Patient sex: F
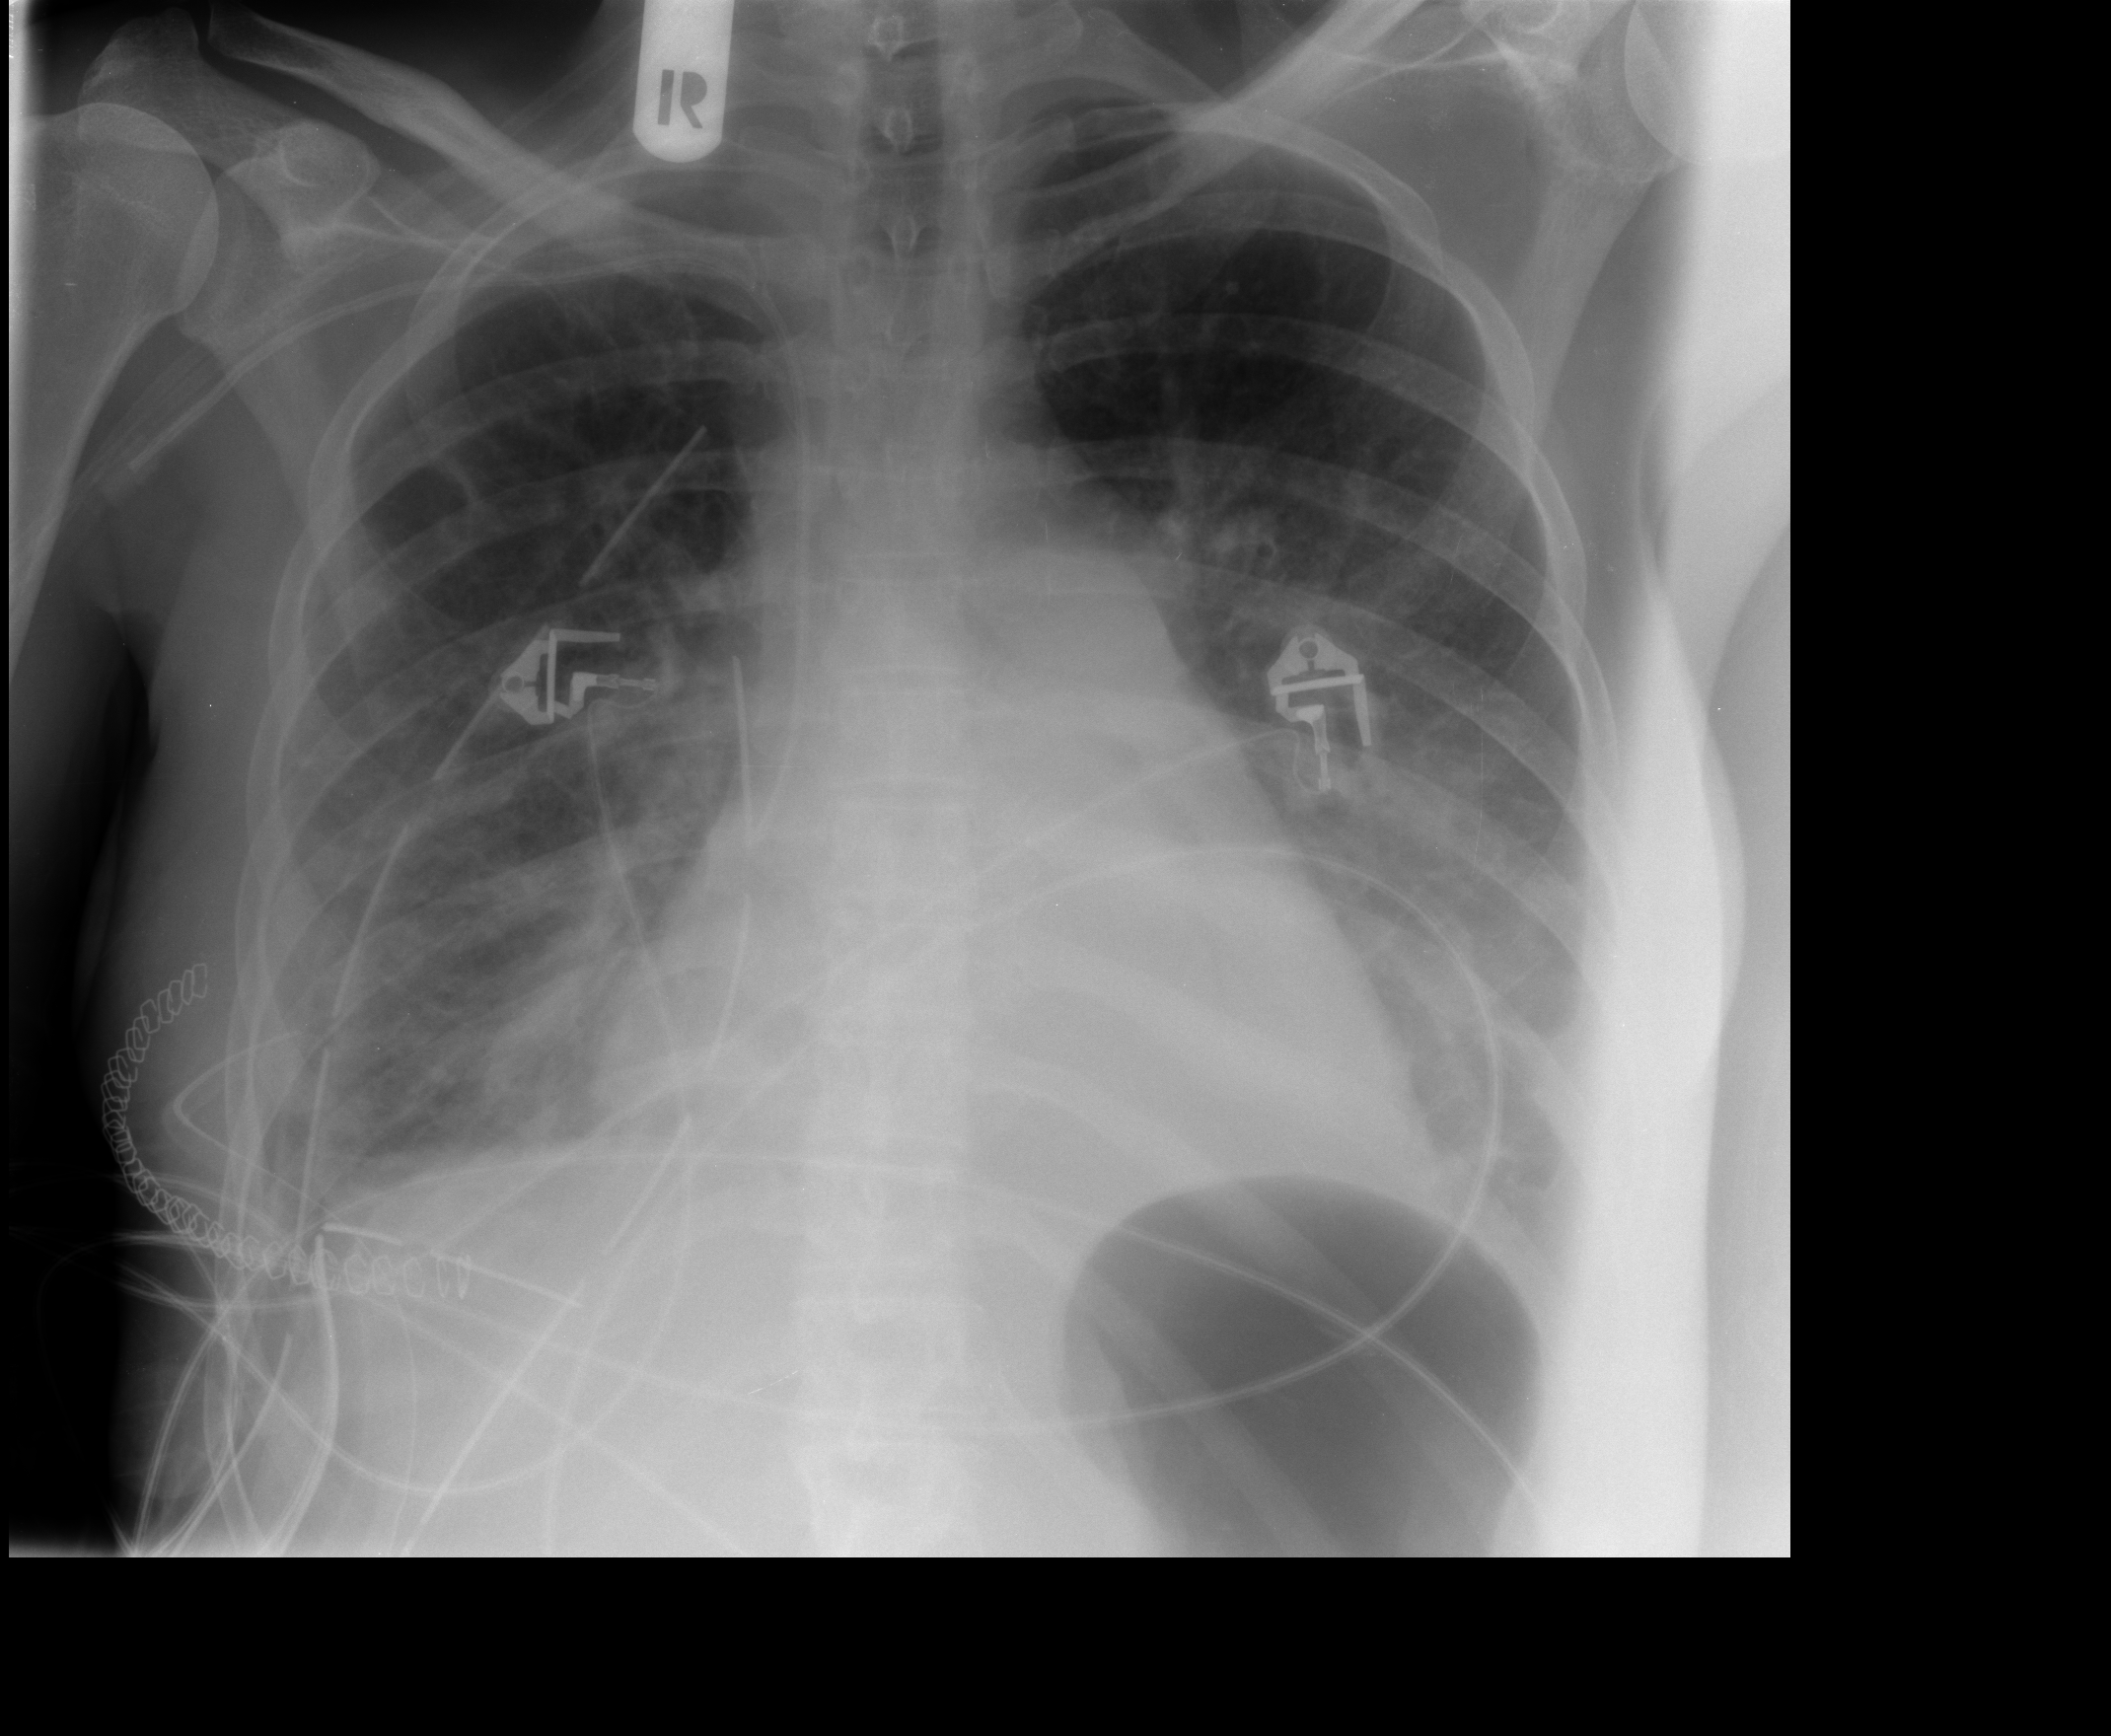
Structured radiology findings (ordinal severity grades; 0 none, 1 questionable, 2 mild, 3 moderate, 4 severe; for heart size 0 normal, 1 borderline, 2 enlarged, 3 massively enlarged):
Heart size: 2
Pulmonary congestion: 0
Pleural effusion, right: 1
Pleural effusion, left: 1
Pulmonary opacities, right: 2
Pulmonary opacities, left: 2
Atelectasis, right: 2
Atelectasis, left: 2